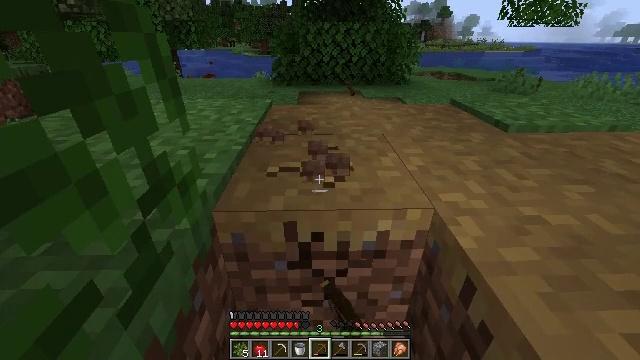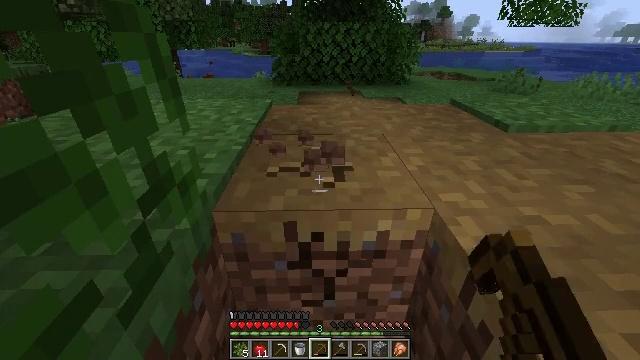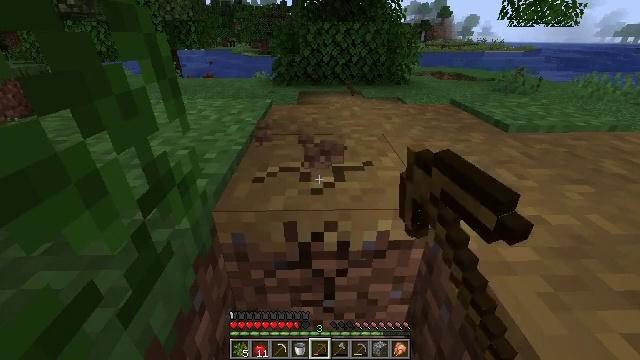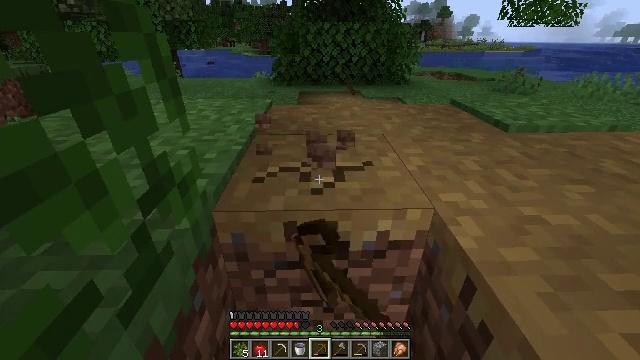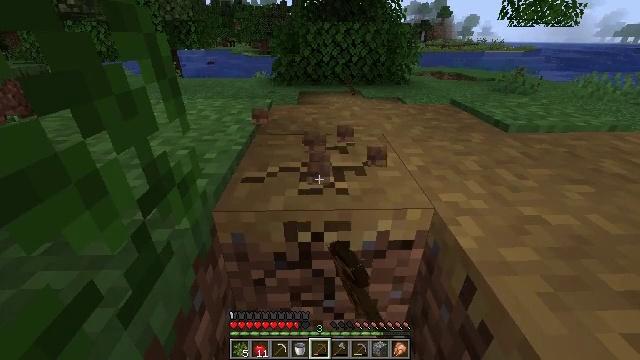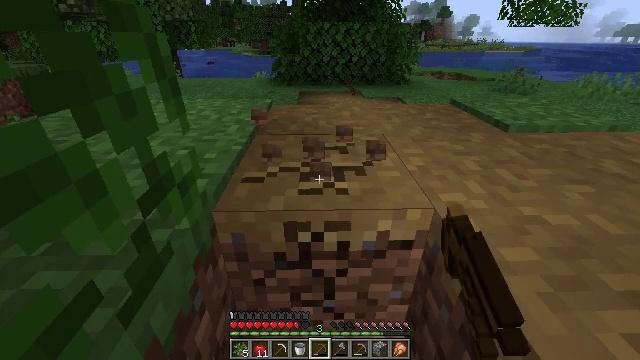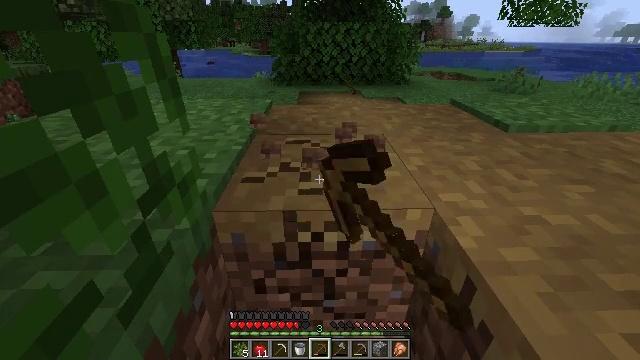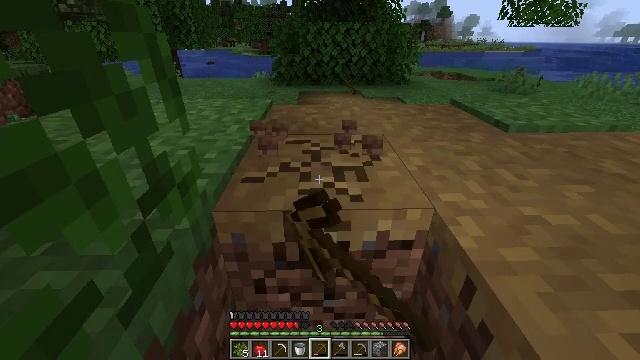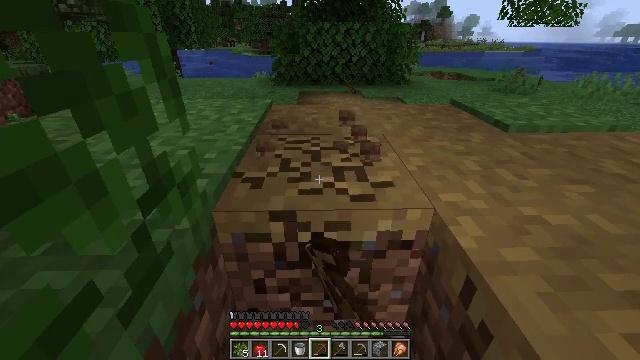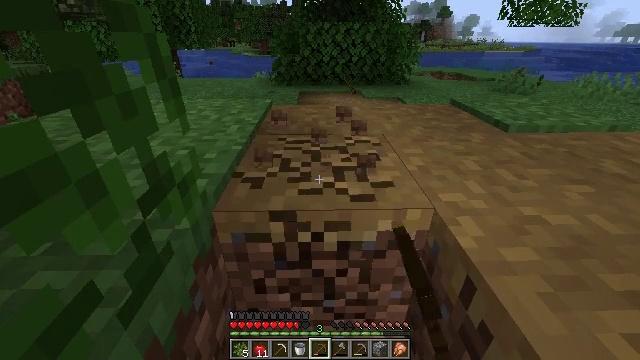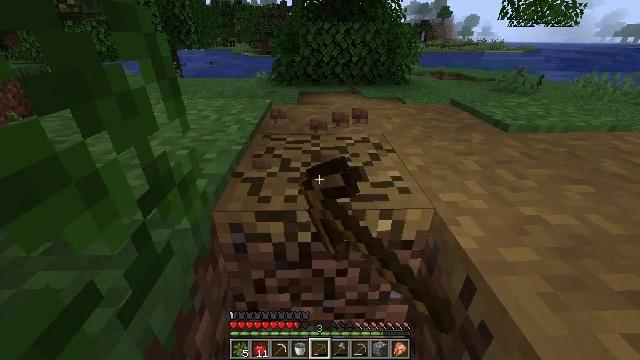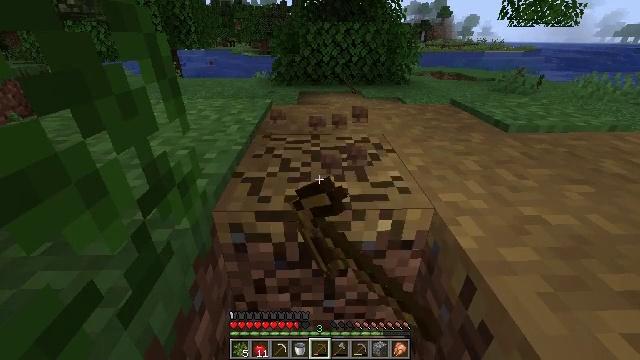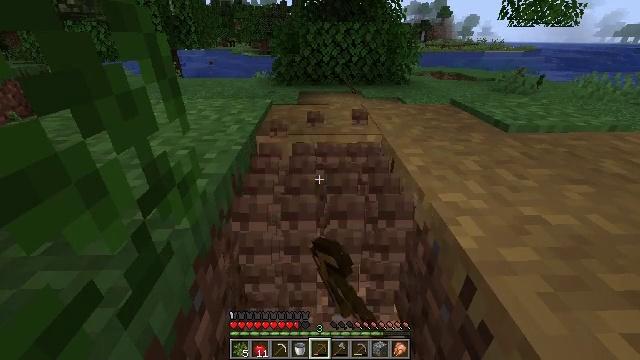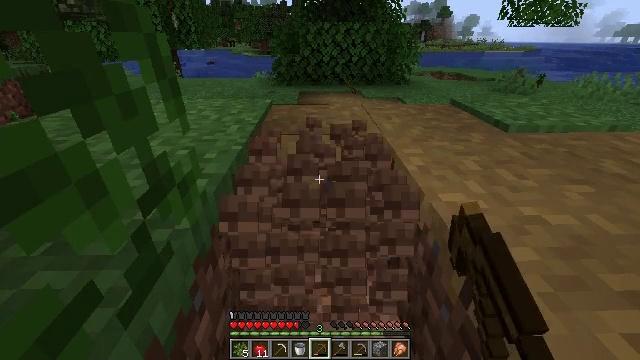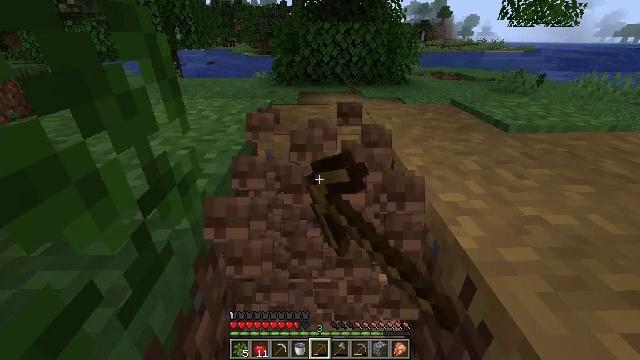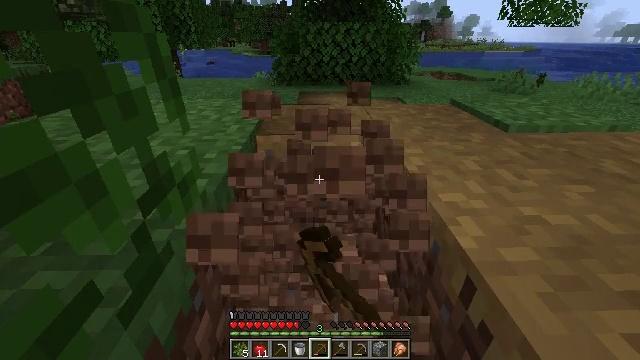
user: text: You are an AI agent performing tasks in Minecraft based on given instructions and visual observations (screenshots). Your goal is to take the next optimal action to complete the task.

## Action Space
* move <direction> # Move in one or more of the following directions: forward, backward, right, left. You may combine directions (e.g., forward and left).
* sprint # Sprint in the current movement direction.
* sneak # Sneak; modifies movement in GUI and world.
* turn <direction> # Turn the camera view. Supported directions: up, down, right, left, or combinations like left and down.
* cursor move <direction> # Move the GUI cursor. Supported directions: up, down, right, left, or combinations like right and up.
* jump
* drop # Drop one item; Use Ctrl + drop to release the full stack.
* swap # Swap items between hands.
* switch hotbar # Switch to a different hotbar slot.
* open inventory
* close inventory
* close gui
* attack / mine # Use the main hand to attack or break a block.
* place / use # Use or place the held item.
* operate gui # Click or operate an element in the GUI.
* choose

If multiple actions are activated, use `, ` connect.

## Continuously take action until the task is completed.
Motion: motion action
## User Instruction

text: Attack the grass path to restore it to dirt.
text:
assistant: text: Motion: attack / mine
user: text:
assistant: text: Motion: attack / mine
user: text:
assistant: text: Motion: attack / mine
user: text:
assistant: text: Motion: attack / mine
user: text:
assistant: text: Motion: attack / mine
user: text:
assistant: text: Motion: attack / mine
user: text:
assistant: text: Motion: attack / mine
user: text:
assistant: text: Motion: attack / mine
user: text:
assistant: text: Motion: attack / mine
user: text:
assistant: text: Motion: attack / mine
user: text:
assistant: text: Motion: attack / mine
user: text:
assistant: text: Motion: attack / mine
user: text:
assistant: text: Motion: attack / mine
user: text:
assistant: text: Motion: attack / mine
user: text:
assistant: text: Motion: attack / mine
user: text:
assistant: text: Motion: attack / mine
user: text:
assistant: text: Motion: attack / mine
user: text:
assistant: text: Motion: attack / mine
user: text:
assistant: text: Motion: move forward, attack / mine
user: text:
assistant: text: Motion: move forward, attack / mine
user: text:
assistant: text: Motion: move forward, attack / mine
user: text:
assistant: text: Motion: move forward, attack / mine
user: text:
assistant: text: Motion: attack / mine
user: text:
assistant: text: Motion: attack / mine
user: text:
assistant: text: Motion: attack / mine
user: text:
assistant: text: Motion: attack / mine
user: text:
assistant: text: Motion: attack / mine
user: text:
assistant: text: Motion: attack / mine
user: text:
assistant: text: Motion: attack / mine
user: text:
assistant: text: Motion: attack / mine